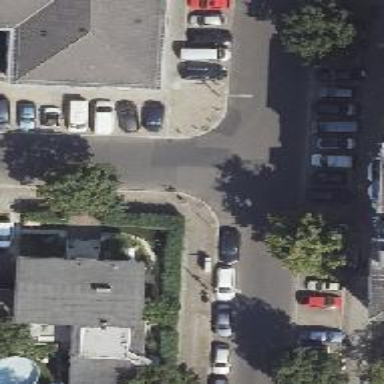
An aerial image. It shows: Residential road with asphalt surface. The road has separate sidewalk and parking lane on the right.